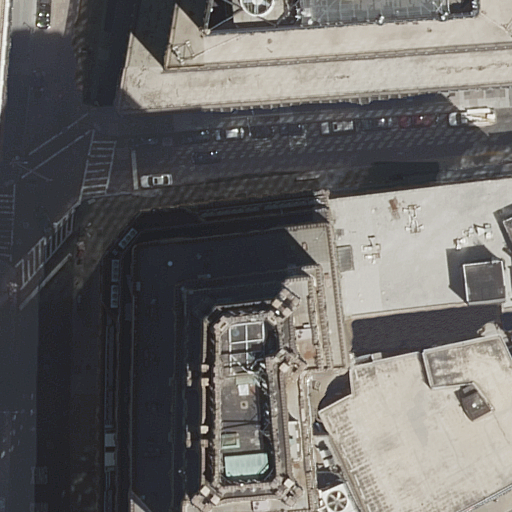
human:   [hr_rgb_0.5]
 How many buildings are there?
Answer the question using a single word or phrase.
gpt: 5

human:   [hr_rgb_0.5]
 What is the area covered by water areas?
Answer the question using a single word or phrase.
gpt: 0m2

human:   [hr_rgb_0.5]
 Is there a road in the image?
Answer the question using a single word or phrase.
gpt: yes

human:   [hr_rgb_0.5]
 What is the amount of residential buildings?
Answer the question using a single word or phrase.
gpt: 5

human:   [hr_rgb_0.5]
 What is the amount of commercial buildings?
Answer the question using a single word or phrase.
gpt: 0

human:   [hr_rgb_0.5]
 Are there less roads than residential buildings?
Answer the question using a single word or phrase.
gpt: no

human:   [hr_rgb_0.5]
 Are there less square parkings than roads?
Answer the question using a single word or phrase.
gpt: yes

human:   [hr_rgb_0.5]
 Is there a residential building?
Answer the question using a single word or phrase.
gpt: yes

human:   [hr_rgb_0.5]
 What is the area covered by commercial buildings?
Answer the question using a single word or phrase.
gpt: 0m2

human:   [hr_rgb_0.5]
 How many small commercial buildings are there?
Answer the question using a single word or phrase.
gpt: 0

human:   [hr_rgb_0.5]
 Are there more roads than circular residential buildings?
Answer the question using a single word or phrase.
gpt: yes

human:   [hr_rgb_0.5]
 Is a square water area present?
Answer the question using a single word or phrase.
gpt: no

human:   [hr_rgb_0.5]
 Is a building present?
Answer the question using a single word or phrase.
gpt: yes

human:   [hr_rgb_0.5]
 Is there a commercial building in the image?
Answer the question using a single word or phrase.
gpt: no

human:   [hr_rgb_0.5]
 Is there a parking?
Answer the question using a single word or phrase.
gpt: yes

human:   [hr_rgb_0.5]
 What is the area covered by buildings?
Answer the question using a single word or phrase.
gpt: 6548m2

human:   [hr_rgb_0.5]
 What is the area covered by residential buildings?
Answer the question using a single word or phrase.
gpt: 6548m2

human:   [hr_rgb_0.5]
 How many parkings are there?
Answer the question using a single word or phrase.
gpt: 1

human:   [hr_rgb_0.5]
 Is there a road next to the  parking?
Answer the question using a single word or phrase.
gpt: yes

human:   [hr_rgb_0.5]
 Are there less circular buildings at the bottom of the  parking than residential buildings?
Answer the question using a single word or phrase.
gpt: yes

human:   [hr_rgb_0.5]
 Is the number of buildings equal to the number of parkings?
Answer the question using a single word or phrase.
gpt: no

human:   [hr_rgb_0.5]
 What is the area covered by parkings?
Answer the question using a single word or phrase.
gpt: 90m2

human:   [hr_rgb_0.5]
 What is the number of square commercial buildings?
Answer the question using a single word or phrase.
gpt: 0

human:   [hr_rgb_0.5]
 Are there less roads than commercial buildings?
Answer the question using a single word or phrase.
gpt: no

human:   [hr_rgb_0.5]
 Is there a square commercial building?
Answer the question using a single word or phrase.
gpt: no

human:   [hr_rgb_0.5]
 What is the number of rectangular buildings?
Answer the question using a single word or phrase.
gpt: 3

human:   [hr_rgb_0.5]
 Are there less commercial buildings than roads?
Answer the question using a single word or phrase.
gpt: yes

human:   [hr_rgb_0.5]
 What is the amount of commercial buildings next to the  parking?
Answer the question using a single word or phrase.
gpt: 0

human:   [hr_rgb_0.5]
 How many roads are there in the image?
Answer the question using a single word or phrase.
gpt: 5

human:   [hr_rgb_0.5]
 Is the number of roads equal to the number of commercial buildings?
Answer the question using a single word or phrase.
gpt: no

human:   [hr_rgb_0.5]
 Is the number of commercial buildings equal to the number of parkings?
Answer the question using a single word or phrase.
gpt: no

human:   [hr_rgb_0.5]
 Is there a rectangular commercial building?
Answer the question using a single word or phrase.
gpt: no

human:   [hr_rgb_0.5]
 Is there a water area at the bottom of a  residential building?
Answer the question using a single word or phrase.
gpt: no

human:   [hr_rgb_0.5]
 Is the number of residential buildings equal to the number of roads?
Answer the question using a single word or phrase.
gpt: yes

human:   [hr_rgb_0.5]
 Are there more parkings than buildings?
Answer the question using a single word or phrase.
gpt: no

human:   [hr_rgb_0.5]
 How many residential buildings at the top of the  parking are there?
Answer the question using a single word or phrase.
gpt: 3

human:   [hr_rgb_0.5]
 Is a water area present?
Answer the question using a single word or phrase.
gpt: no

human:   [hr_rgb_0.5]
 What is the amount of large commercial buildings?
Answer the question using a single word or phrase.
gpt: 0

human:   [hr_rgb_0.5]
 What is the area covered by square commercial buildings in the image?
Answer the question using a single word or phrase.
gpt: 0m2

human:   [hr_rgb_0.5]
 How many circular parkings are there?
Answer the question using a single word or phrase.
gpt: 0

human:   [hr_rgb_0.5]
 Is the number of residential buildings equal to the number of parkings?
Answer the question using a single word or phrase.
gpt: no

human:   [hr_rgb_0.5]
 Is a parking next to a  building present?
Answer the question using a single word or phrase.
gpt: yes

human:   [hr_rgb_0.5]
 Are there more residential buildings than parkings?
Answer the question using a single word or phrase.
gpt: yes

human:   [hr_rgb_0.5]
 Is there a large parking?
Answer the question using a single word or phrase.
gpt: no

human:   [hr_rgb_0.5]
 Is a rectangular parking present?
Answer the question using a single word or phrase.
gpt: yes

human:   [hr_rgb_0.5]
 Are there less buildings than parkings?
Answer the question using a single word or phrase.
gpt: no

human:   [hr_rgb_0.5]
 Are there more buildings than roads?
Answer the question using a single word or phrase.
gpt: no

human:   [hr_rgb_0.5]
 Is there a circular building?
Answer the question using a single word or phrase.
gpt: no

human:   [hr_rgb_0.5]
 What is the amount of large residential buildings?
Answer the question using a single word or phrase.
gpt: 4

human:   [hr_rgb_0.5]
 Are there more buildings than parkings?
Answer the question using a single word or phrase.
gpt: yes

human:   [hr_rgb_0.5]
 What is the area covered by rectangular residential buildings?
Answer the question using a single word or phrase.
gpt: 2126m2

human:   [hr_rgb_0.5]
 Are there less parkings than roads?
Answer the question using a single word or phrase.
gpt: yes

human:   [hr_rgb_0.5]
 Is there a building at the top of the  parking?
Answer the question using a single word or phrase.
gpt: yes

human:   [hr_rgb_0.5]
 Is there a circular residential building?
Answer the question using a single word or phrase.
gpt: no

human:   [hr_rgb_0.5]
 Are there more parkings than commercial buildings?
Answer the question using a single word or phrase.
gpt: yes

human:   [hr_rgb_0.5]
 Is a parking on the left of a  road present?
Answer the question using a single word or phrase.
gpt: no

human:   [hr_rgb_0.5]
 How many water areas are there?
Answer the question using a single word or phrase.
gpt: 0

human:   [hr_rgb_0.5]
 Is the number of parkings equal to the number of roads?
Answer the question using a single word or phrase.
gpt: no

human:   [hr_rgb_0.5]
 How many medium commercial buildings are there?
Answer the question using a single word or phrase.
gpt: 0

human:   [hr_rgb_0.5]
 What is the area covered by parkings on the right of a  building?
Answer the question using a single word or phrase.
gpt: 90m2

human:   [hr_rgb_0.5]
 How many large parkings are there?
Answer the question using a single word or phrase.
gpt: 0

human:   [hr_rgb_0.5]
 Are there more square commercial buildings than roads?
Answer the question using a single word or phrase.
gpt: no

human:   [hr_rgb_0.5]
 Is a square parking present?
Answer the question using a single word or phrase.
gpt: no

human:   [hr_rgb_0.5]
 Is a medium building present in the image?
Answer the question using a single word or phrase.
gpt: no